Platform: macOS
Application: Arc Browser
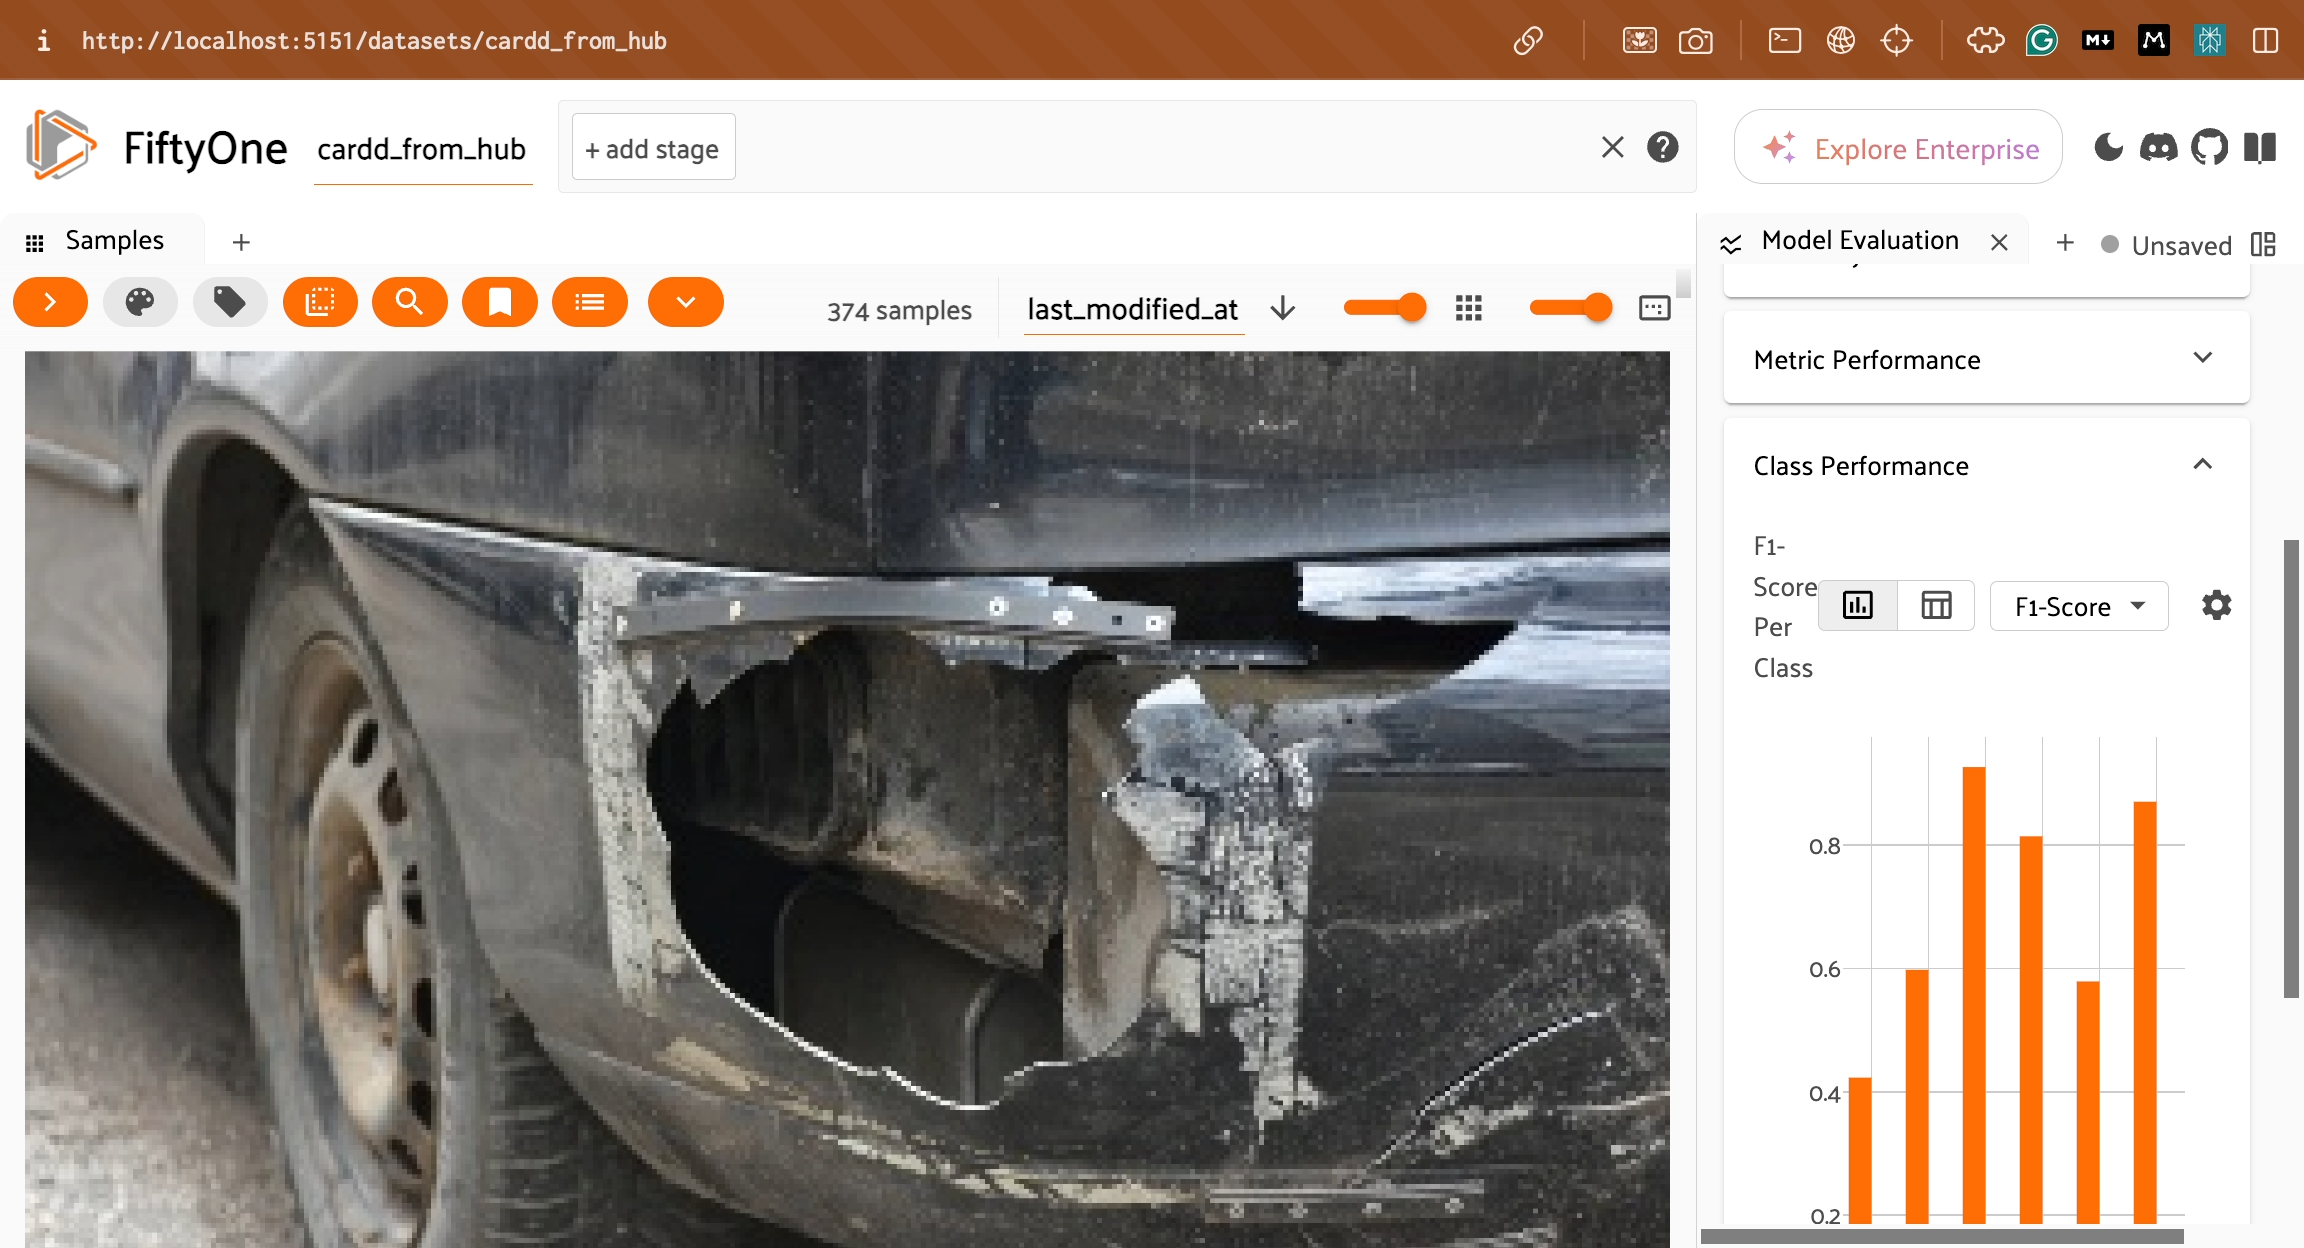
task_description: Open the model performance metric menu in the per class model performance card
action_type: click
element_info: Menu Item
steps_since_start: 1